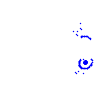
Particle: kaon